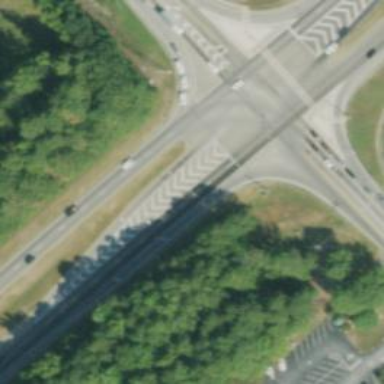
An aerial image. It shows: Trunk highway with expressway features.